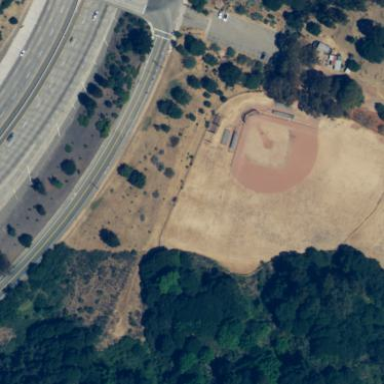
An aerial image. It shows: Baseball pitch for leisure land activities.